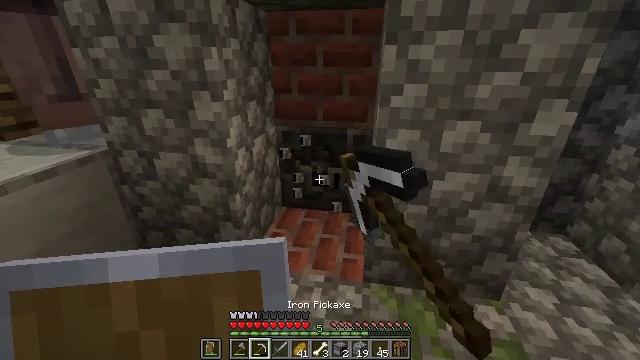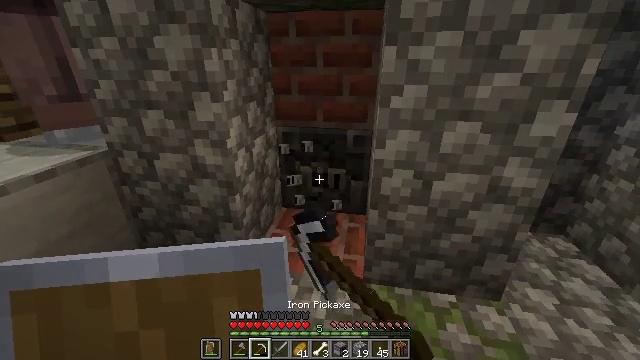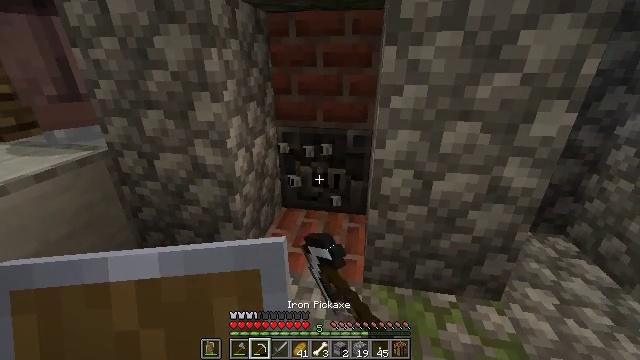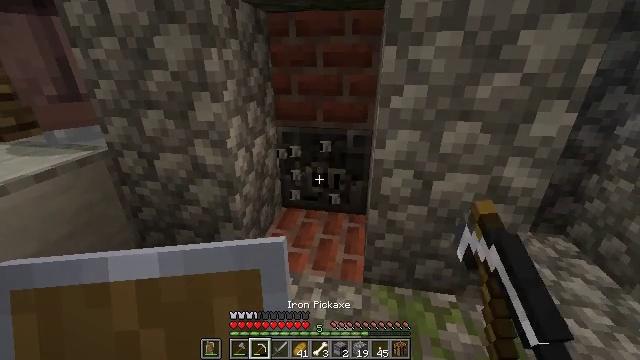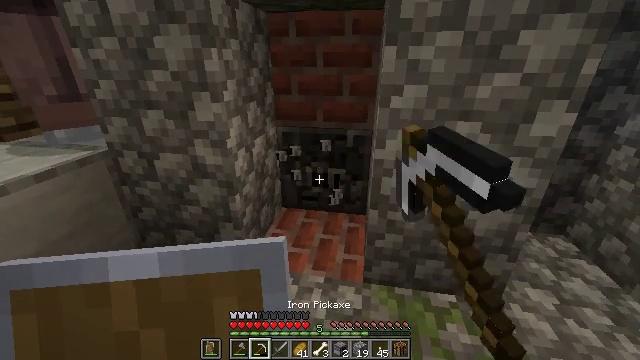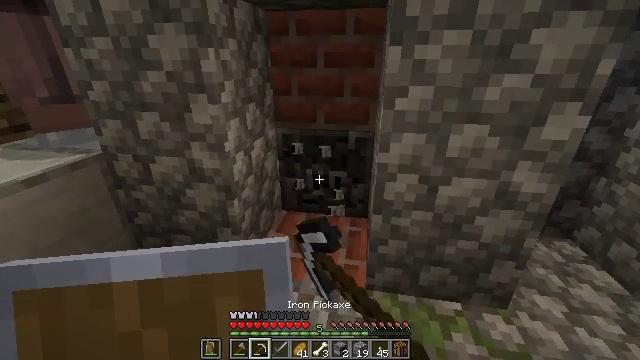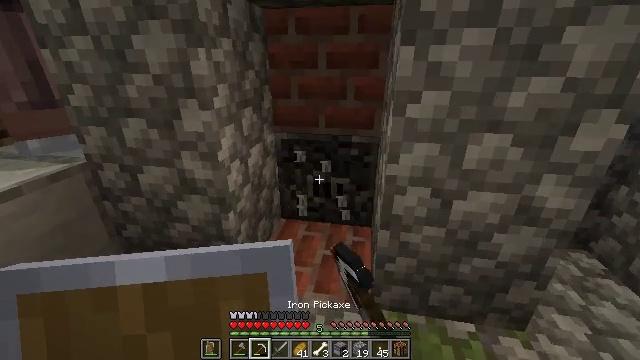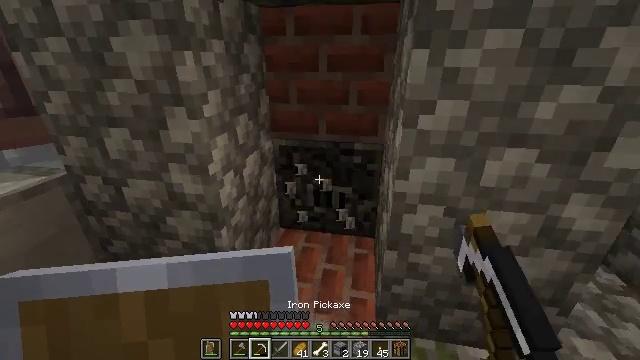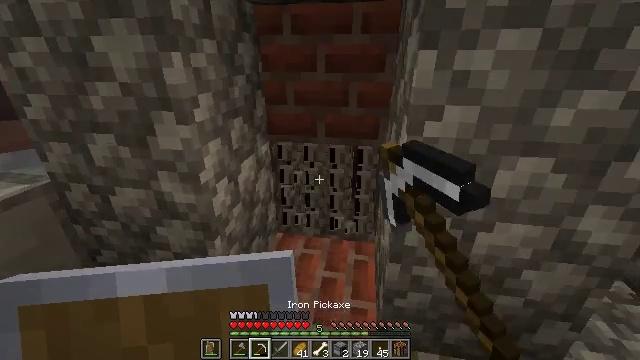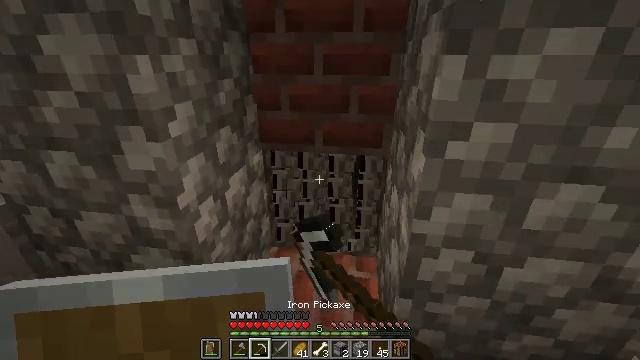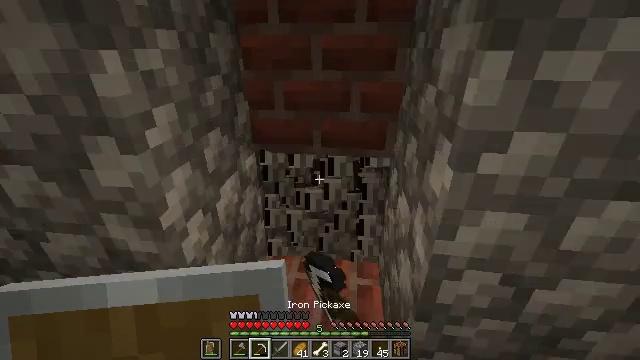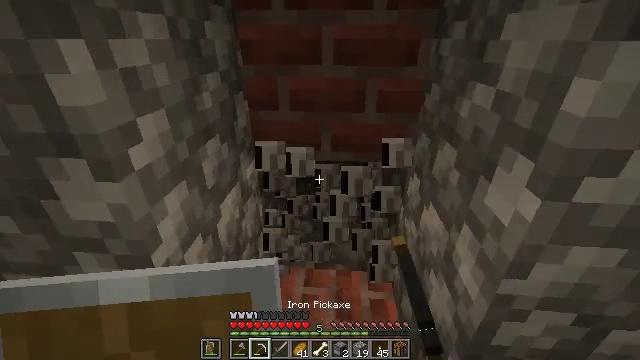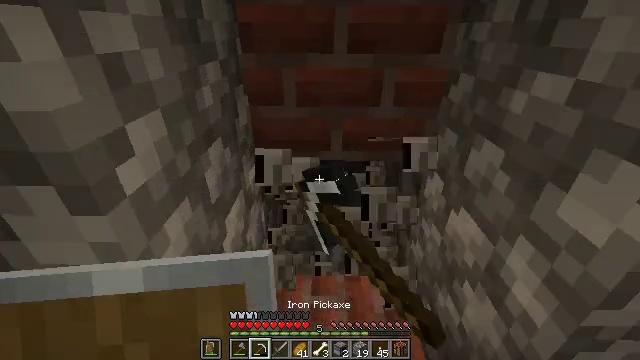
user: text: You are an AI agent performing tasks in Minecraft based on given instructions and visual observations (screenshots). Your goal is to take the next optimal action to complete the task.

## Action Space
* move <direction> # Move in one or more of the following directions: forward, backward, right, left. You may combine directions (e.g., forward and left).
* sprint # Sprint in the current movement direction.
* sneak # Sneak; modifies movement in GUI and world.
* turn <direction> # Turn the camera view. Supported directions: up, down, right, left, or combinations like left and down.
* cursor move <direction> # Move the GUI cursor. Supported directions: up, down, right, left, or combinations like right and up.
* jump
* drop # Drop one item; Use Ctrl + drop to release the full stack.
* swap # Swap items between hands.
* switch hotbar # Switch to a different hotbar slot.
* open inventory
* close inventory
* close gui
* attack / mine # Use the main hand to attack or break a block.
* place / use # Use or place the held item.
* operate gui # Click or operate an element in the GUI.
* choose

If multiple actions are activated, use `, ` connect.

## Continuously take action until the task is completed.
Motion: motion action
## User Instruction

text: Gather the blast furnace into your inventory.
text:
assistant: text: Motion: attack / mine
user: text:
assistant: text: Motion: attack / mine
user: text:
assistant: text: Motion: attack / mine
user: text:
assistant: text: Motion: attack / mine
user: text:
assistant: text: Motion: move forward, attack / mine
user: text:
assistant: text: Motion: move forward, attack / mine
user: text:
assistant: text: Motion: move forward, attack / mine
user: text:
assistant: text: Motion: move forward, attack / mine
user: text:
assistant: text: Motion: move forward and move left, attack / mine
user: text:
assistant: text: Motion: move forward and move left, turn right and down, attack / mine
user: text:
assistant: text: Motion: move forward and move left, turn right and down, attack / mine
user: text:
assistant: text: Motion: move forward and move left, turn right and down, attack / mine
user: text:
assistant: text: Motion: attack / mine